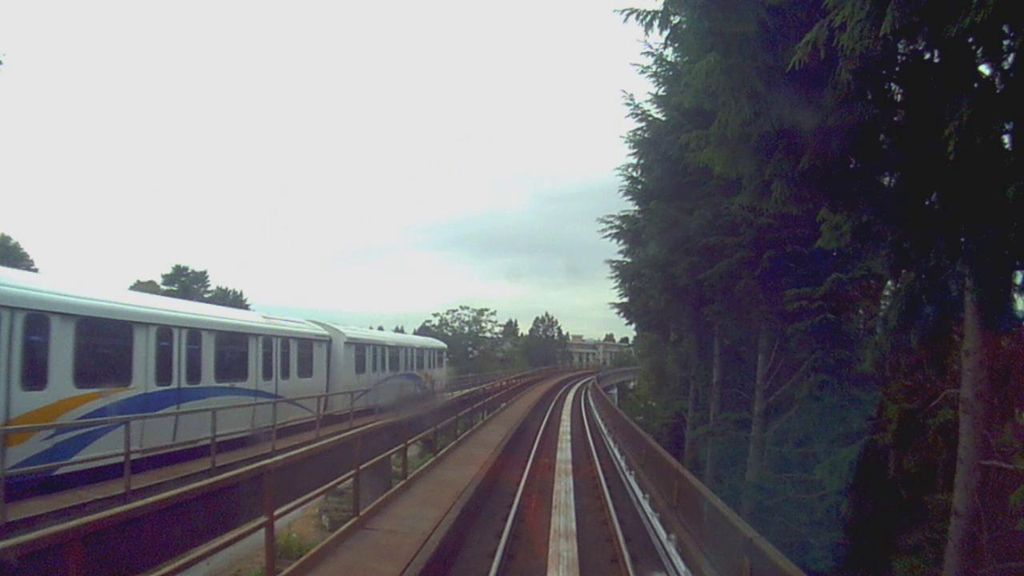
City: vancouver